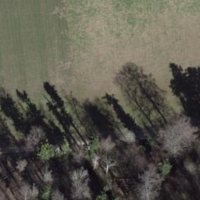
EUNIS habitat code: 44
Species observed at this site:
Aruncus dioicus